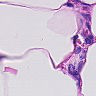
Metastatic tissue present: no